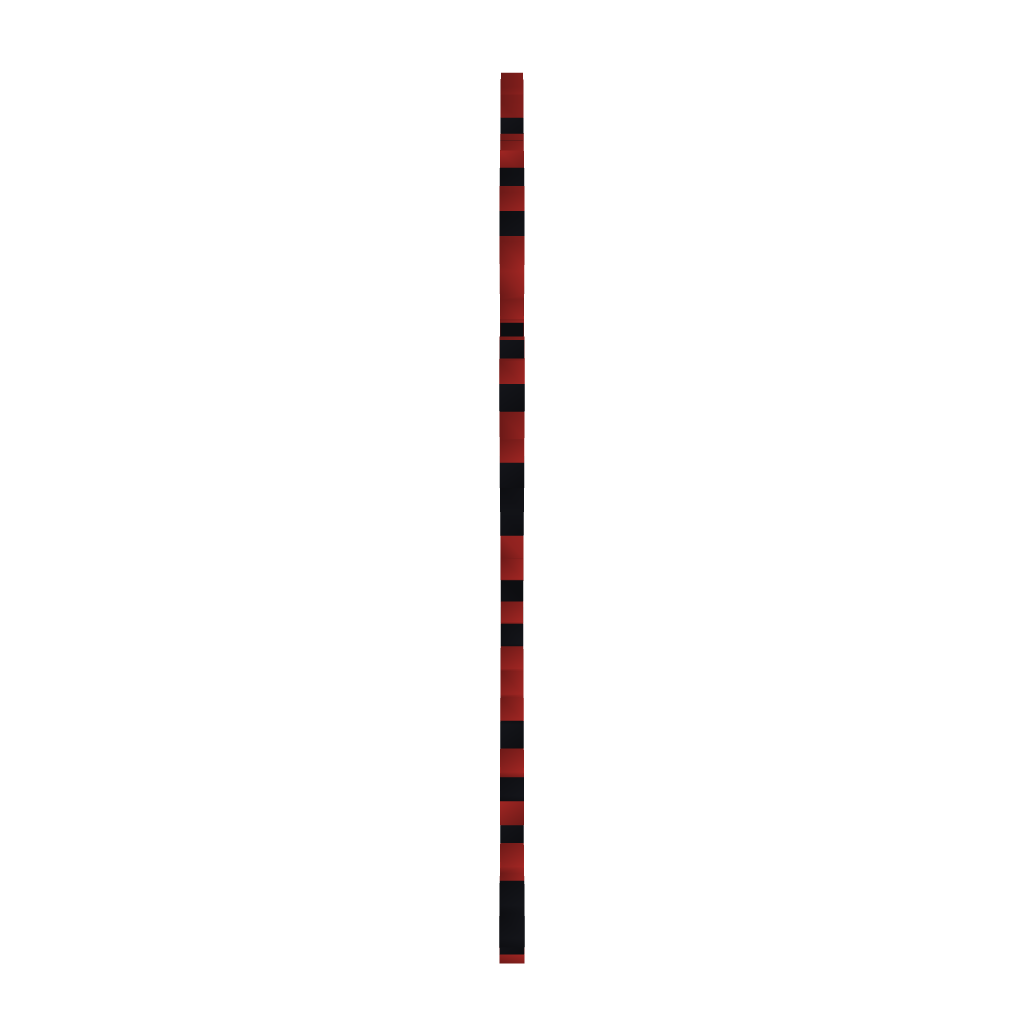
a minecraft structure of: Charmander Sprite